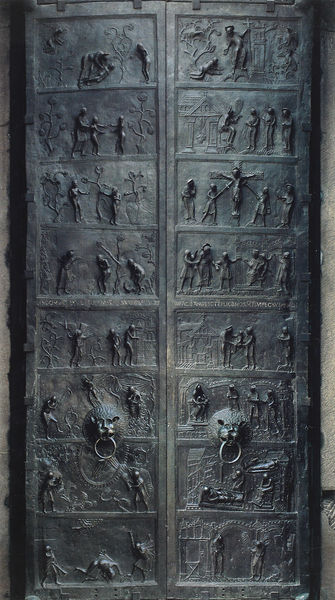
Titel: Bernwardstür im Westportal des Hildesheimer Doms
Standort: Hildesheim, Dom (EU - D - Nds)
Schlagwörter: baum, dunkel, grau, köpfe, schwarz, szene, tür, gebäude, hunde, bibel, personen, ohren, relief, bilder, figuren, tafel, metall, bronze, tor, eisen, ringe, kreuz, religion, kranz, türklinke, pforte, löwen, christus, jesus, kreuzigung, türgriff, mittelalter, kruzifix, löwe, jünger, baum der erkenntnis, pfalnzen, christ, apostel, gewaltig, passion, türklopfer, kreuuz, st. michael, löwenköpfe, hildesheim, gottesbilder, bernwardt, eisentür, klinken, religiöse darstellungen, ottonoik, heilsgeschichten